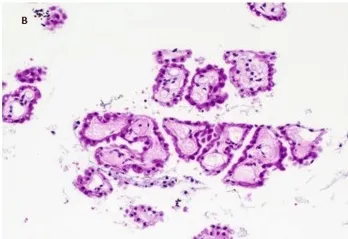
Histopathological findings of brain biopsy. In some areas, there were neurocytic rosettes with an eosinophilic neuropil core (B - H&E, 100X).
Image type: pathology (h&e)